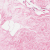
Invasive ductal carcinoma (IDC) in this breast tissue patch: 0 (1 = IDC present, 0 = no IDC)